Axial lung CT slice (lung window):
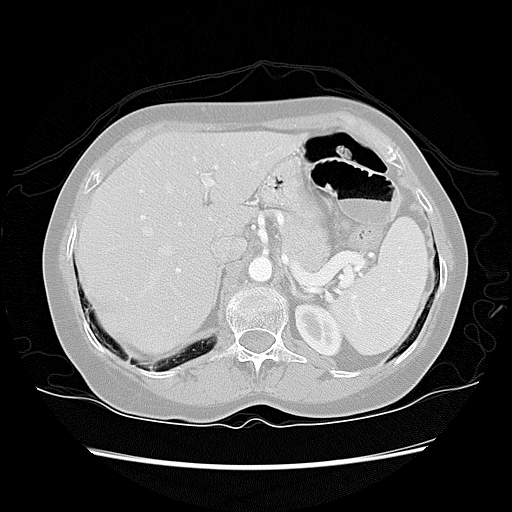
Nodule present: no